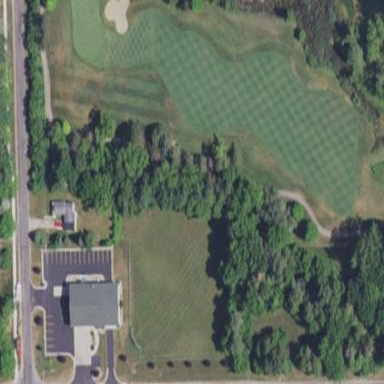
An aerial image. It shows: Grassy area designated as golf fairway.